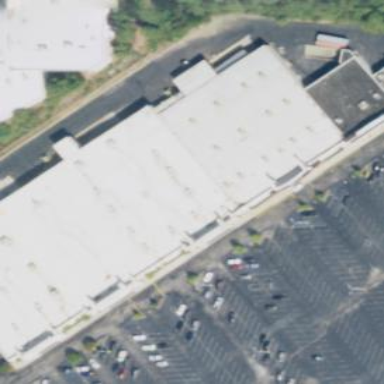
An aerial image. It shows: Retail building.